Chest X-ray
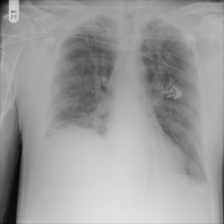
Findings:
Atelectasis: negative
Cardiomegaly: negative
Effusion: negative
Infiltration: negative
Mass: negative
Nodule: negative
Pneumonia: negative
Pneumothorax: negative
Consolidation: negative
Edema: negative
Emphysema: negative
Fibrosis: negative
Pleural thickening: negative
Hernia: negative